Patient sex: M
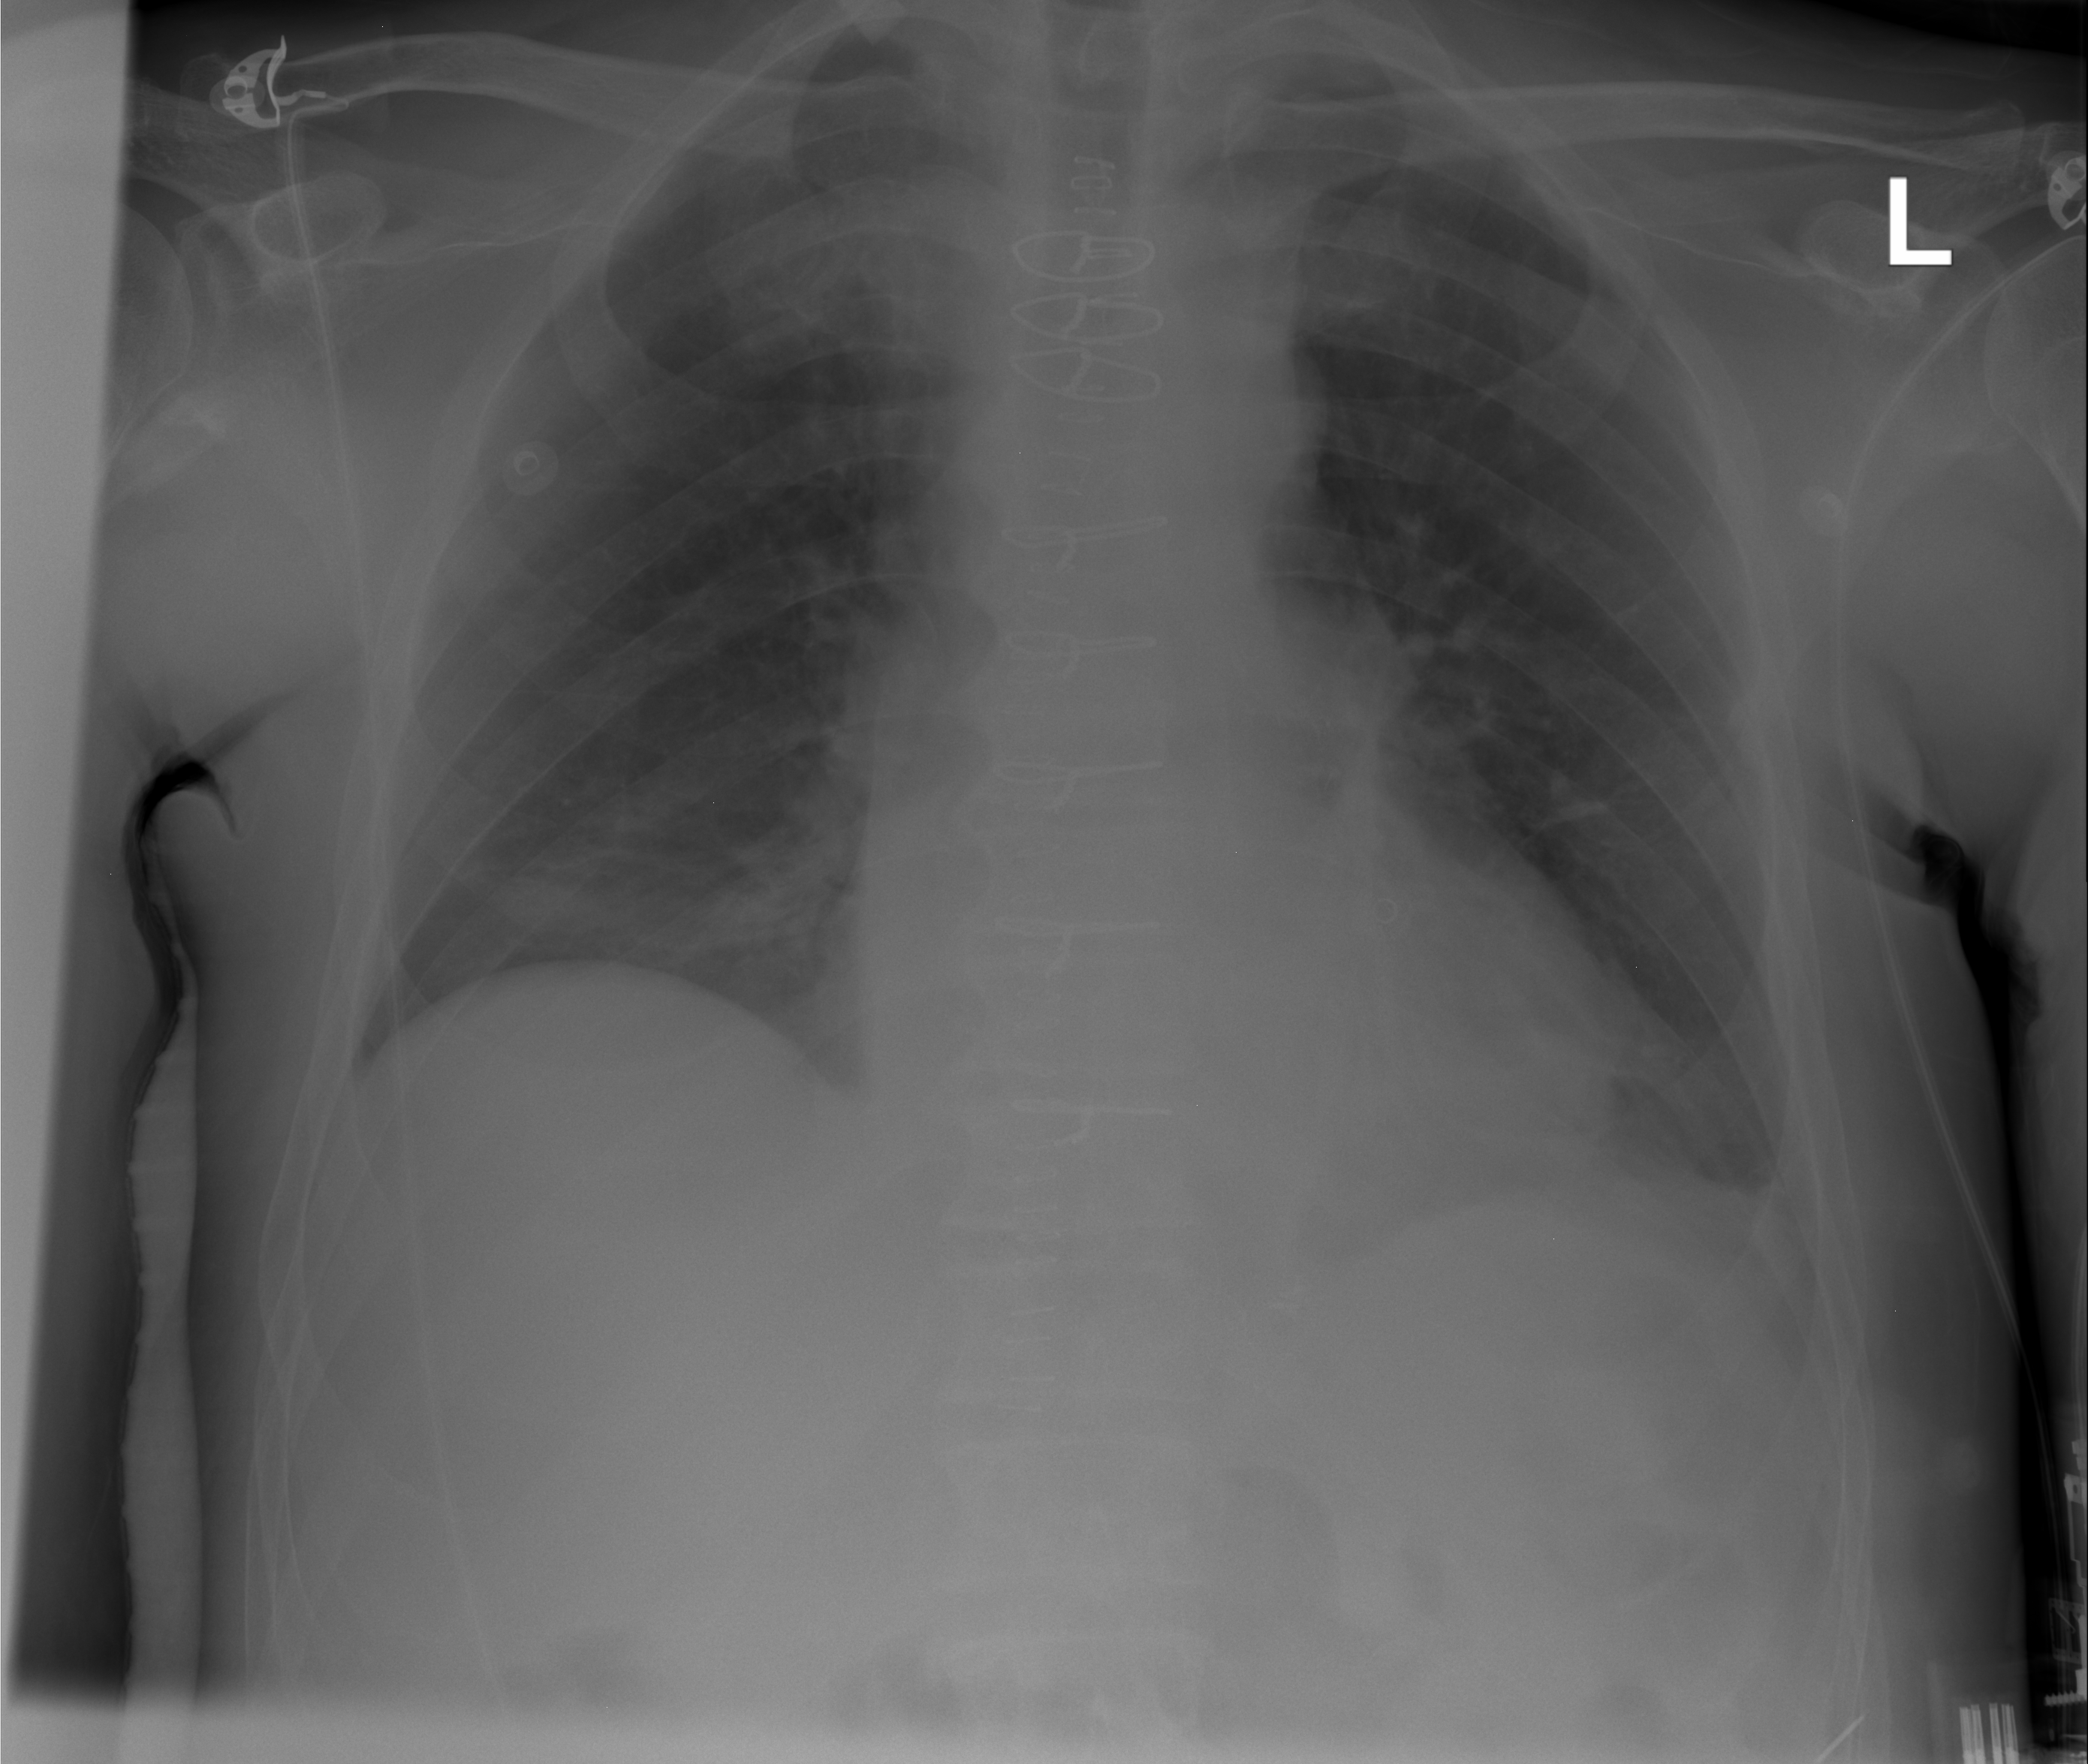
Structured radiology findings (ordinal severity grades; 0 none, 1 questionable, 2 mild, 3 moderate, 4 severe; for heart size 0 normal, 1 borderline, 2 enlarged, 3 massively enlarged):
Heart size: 0
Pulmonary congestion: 0
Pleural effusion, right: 0
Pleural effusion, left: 0
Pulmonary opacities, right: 0
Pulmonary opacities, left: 0
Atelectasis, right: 2
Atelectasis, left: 0